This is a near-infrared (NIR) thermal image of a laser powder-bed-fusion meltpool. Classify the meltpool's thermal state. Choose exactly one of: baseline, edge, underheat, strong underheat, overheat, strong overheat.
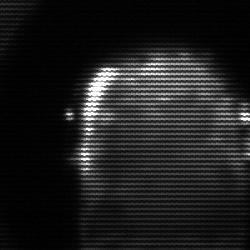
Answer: baseline